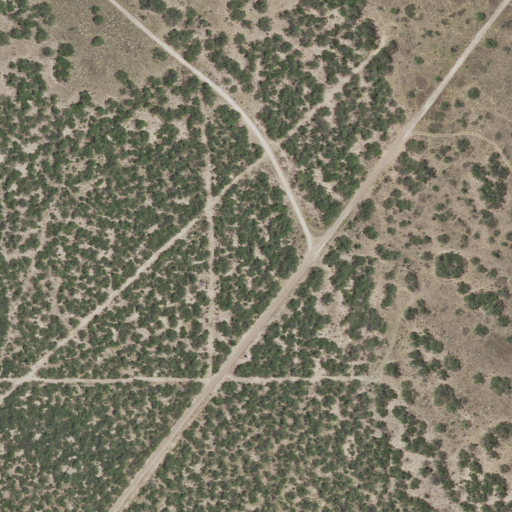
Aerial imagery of mountain in Texas named Mogotes Hill containing shrub, pasture, and grassland